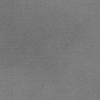
Atmospheric dust classification: dusty